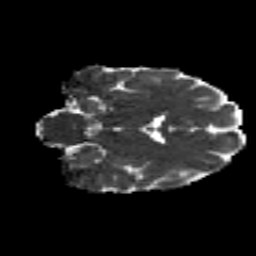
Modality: MD
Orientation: coronal
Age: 28
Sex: female
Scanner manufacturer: siemens
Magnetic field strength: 3 T
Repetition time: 8.8 s
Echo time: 0.085 s